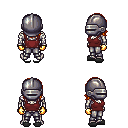
a pixel art fantasy rpg character, male body template, skeleton, maroon pirate shirt, metal pants, light blonde long bangs hairstyle, metal helm, gold gloves, gray slippers, four views (front, back, left, right), 2x2 character sprite sheet, small pixel art, hard edges, no anti-aliasing